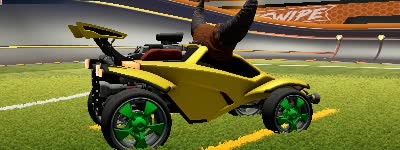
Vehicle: octane